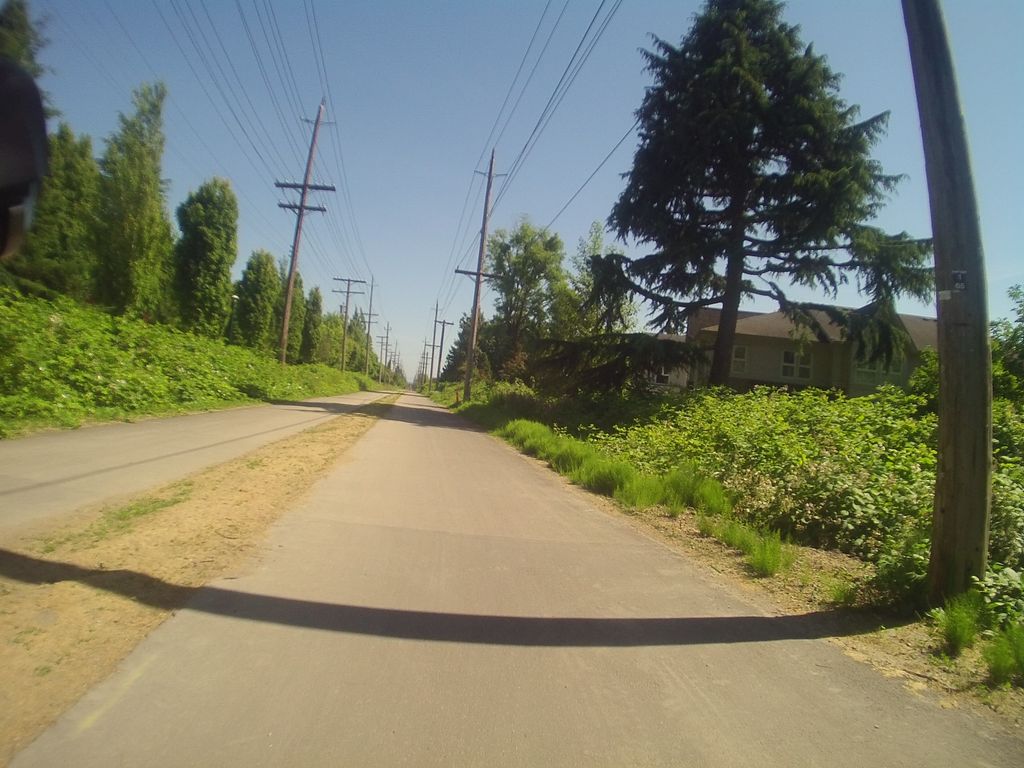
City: vancouver